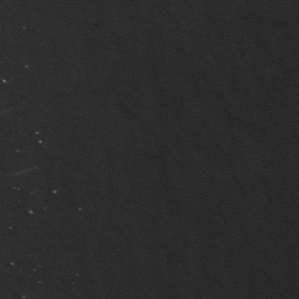
Label: non_frost